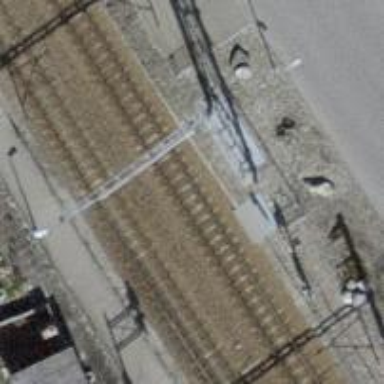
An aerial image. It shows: Narrow-gauge railway track with electrified contact line. The railway has one track.